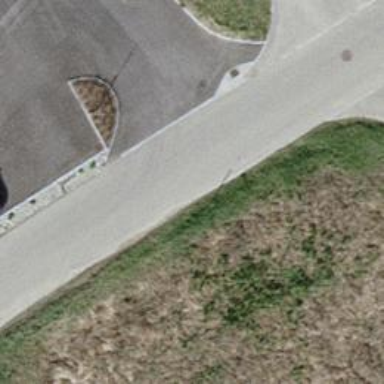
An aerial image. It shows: Residential road with asphalt surface and no sidewalks.